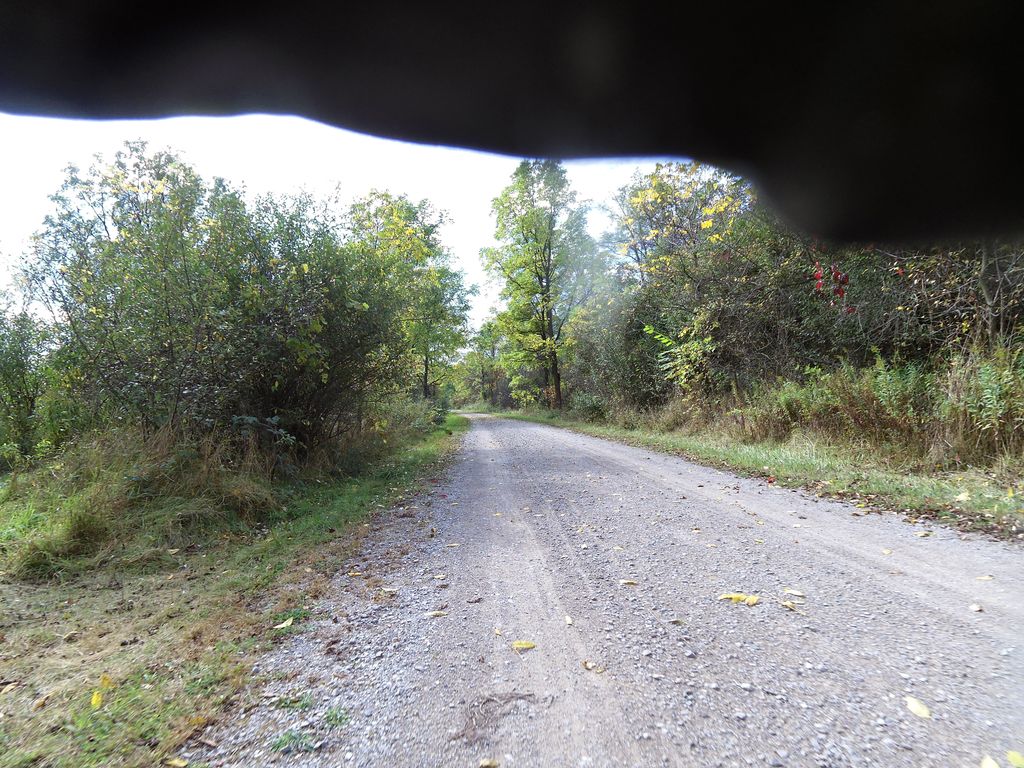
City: hamilton